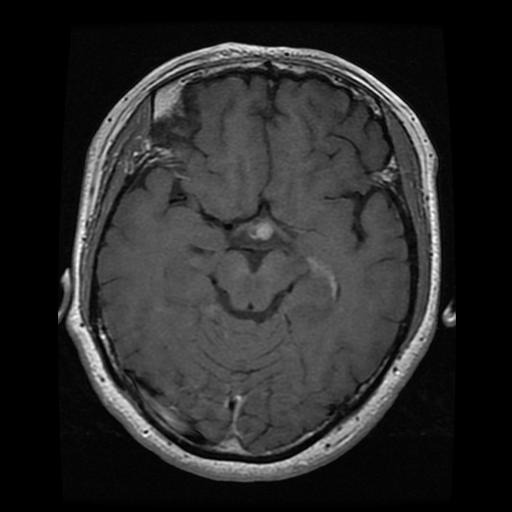
Label: pituitary